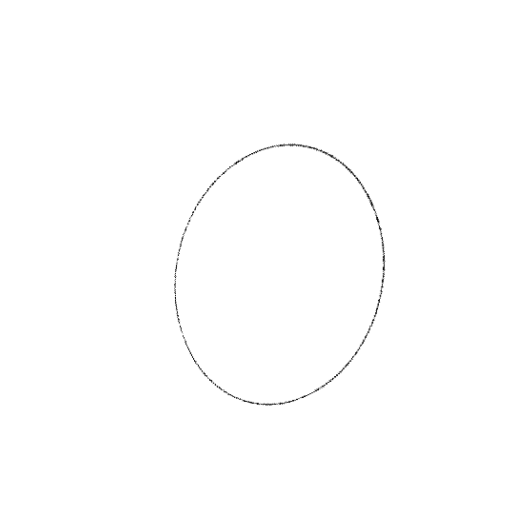
Crossing number: 0